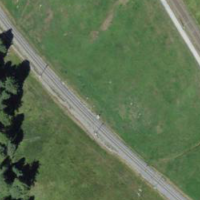
EUNIS habitat code: 24
Species observed at this site:
Vaccinium uliginosum